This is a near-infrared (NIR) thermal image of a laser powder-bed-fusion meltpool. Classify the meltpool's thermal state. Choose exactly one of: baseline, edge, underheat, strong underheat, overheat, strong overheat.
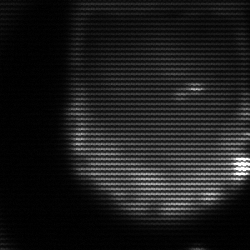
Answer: edge